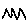
Label: zigzag